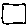
Label: square